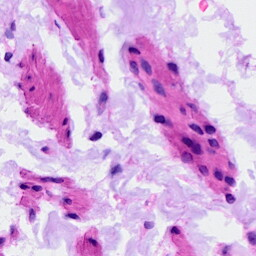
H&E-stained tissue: Ovarian